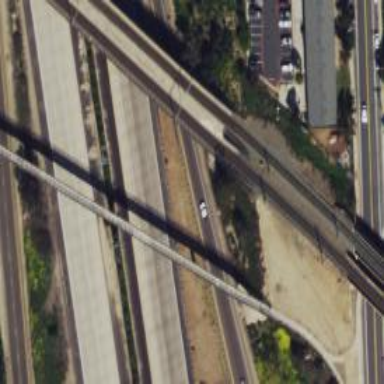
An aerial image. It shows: Bridge for light rail electrified with contact line.